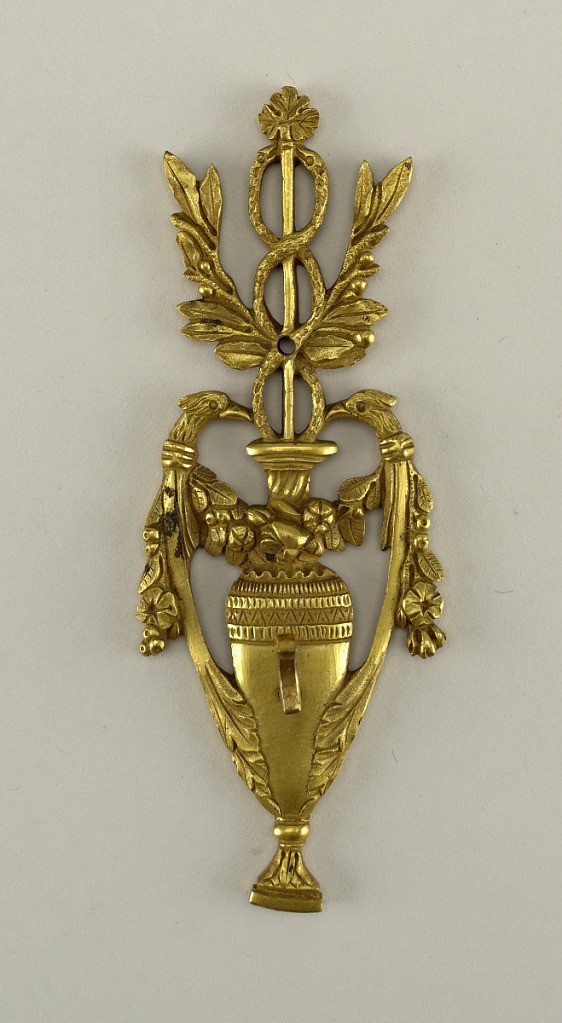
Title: Mount
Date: late 18th century
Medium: gilt bronze
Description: A, B: Furniture mounts in the shape of watch holders. In the shape of an amphora, with high handles terminating in heads of crested birds, turned toward mouth of amphora. From amphora springs caduceus entwined with two serpents and two olive branches, surmounted by a star. Hook for hanging watch affixed to bowl of amphora.